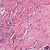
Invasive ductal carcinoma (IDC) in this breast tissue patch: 0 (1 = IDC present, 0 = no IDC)